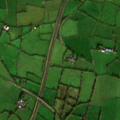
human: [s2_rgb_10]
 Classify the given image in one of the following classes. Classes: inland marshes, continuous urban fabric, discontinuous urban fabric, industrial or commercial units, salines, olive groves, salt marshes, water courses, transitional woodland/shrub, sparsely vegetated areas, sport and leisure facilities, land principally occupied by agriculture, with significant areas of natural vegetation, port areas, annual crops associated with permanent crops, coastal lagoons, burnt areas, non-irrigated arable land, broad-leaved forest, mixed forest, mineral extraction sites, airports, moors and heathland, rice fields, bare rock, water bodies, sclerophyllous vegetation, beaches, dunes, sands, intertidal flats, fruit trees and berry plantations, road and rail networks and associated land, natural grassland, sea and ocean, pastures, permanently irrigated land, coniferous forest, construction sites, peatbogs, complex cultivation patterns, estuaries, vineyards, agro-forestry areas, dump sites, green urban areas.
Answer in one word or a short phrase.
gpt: pastures